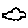
Label: cloud